Question: 'private final String doGetHtmlStringPartThree = "<td><input type="radio" name="userInput" value="\d.+">\d / \d</td>";'
'private final String doGetHtmlStringPartThree = "<td><input type="radio" name="userInput" value="\d.+">\d / \d</td>";'
'''
private final String doGetHtmlStringPartOne = "<html><body><table>"
+ "<tr><td><h1>";
private final String doGetHtmlStringPartTwo = "</h1></td>"
+ "<form method="post">"
+ "<input type="hidden" name="randomDigitRange" value="1" />"
+ "<input type="hidden" name="randomMathematicalOperator""
+ " value="1" /><input type="hidden" name="fractionBoolean""
+ " value="";
private final String doGetHtmlStringPartThree = "<td><input type="radio" name="userInput" value="\d.+">[0-9] / \d</td>";
private final String doGetHtmlStringPartFour = "</tr><tr><td>"
+ "<input type="submit" value="Submit" "
+ "onclick='this.form.action="ToBeDefinedServlet";' />"
+ "</td></tr></table></form></body></html>"
+ "<form action="/tobedefinedservlet">"
+ "<input type="submit" value="Home"></form>";
@Test
public void testBooleanFractionTrue() throws IOException, ServletException {
mockDoGet();
assertEquals(expectedDoGetHtmlString("1 / 1 + 1 / 1", true),
stringWriter.getBuffer().toString().trim());
}
public String expectedDoGetHtmlString(String assignment,
Boolean fractionBoolean) {
return doGetHtmlStringPartOne + assignment + doGetHtmlStringPartTwo
+ "" + fractionBoolean + "" + "" />" + "
"
+ doGetHtmlStringPartThree + "
" + doGetHtmlStringPartFour;
}
'''

How to test a String in a servlet using regex?
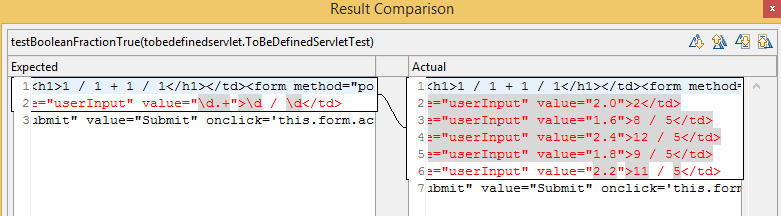
Answer: '''
<td><input type="radio" name="userInput" value="(\d)+.(\d)+">(\d)+( ?\/? ?)(\d)+<\/td>
'''
This is the regex you are looking for. You didn't give us any examples to test against the regex. You of course need to escapes the characters in java.
<URL>
Here is an example of using this in Java to match against a string:
'''
public static void main(String[] args) throws Exception {
String regex = "<td><input type="radio" name="userInput" value="(\d)+.(\d)+">(\d)+( ?\/? ?)(\d)+<\/td>";
String test = "<td><input type="radio" name="userInput" value="1.1">112/2</td>";
System.out.println("Does: " + test);
System.out.println("Match: the regex pattern: " + regex);
System.out.println("Answer: " + test.matches(regex));
}
'''
Which gives me the output:
'''
Does: <td><input type="radio" name="userInput" value="1.1">112/2</td>
Match: the regex pattern: <td><input type="radio" name="userInput" value="(\d)+.(\d)+">(\d)+( ?\/? ?)(\d)+<\/td>
Answer: true
'''
Assuming that you are trying to use a testing library (like JUnit), you can use the 'assertTrue(boolean)' methods. From my above example, you could use:
'''
assertTrue(test.matches(regex));
'''